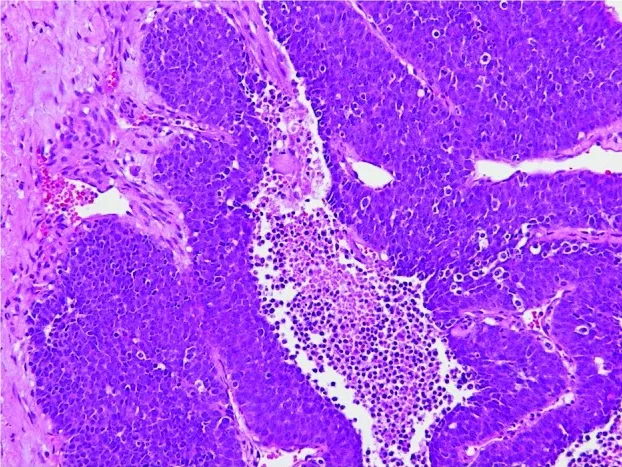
Microscopically, the tumour contained small round tumour cells in a solid sheet pattern, with focal tumour necrosis (H&E; magnification, x200).
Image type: pathology (h&e)